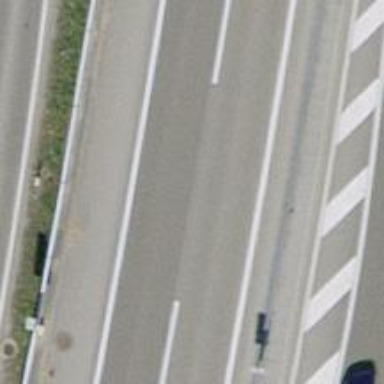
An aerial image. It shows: Asphalt trunk motorway.